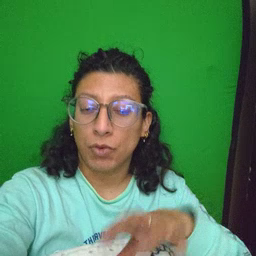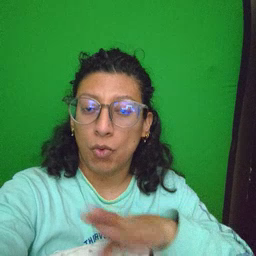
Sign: open